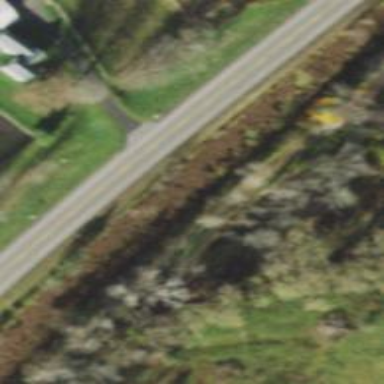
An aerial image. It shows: Primary highway.